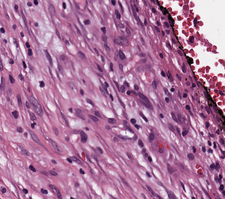
Tumor epithelial tissue: no
Tumor-associated stroma tissue: yes
Normal tissue: no